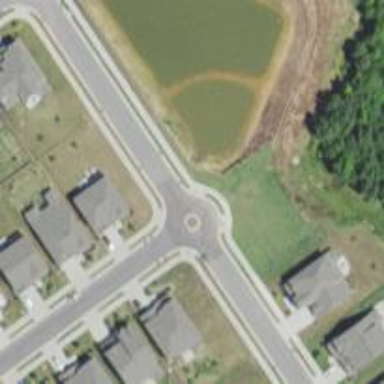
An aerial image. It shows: Residential road with separate asphalt sidewalk.